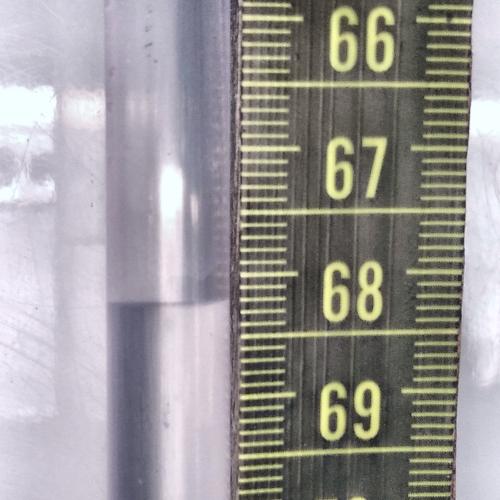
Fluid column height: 68.2 cm